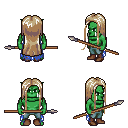
a pixel art fantasy rpg character, male body template, orc, green skin, blue tattered cape, teal pants, white blonde extra-long hairstyle, brown shoes, spear, four views (front, back, left, right), 2x2 character sprite sheet, small pixel art, hard edges, no anti-aliasing